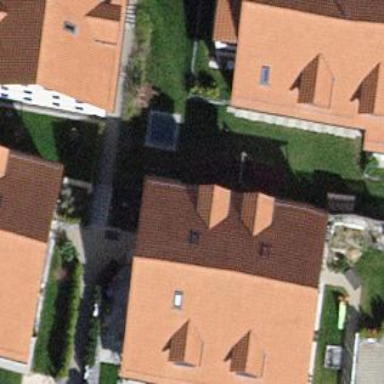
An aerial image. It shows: Simple and straightforward house.